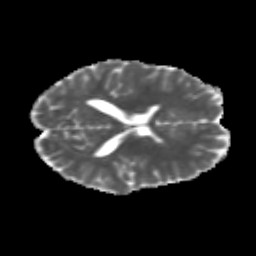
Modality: MD
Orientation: axial
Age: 19
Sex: female
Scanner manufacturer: siemens
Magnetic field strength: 3 T
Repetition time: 3.5 s
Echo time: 0.113 s